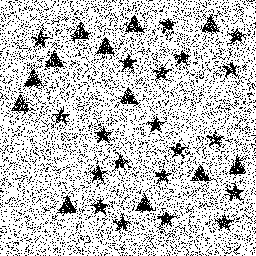
Squares: 0
Triangles: 12
Stars: 20
Total shapes: 32